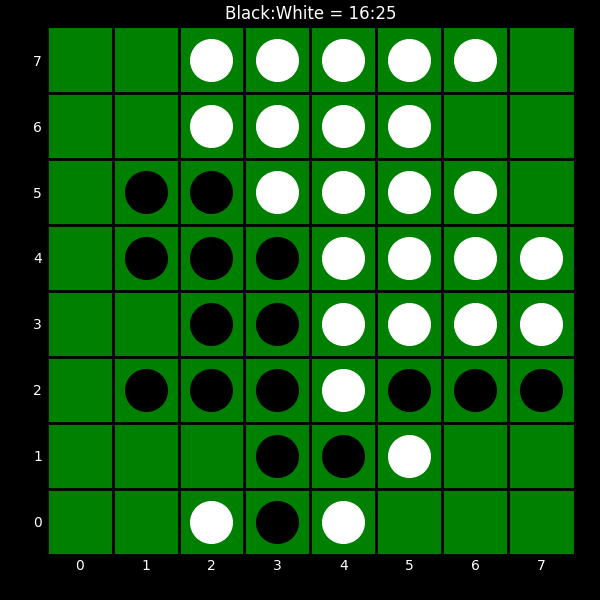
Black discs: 16
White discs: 25